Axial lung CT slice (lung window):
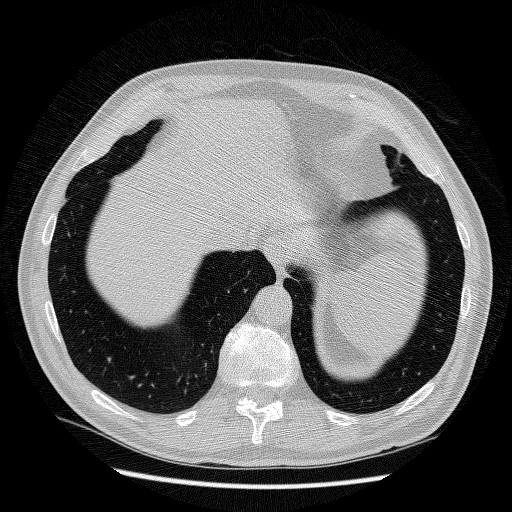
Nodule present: no